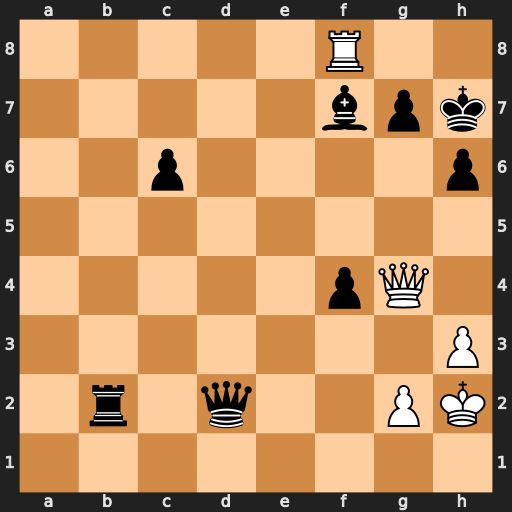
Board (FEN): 5R2/5bpk/2p4p/8/5pQ1/7P/1r1q2PK/8
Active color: w
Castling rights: -
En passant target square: -
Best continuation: Rxf7 Qxg2+ Qxg2 Rxg2+ Kxg2